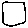
Label: square